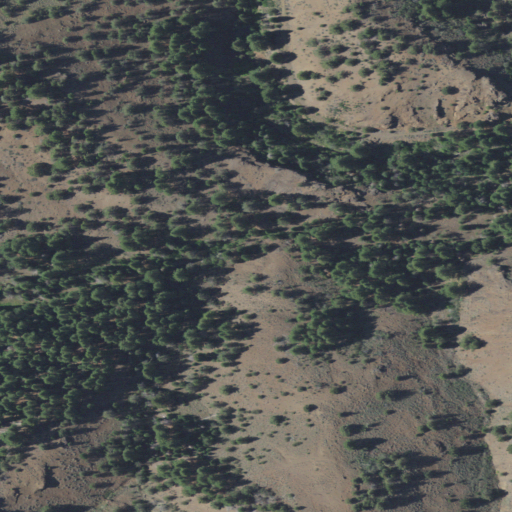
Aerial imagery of valley in California named Shingle Canyon containing evergreen forest, shrub, and open development